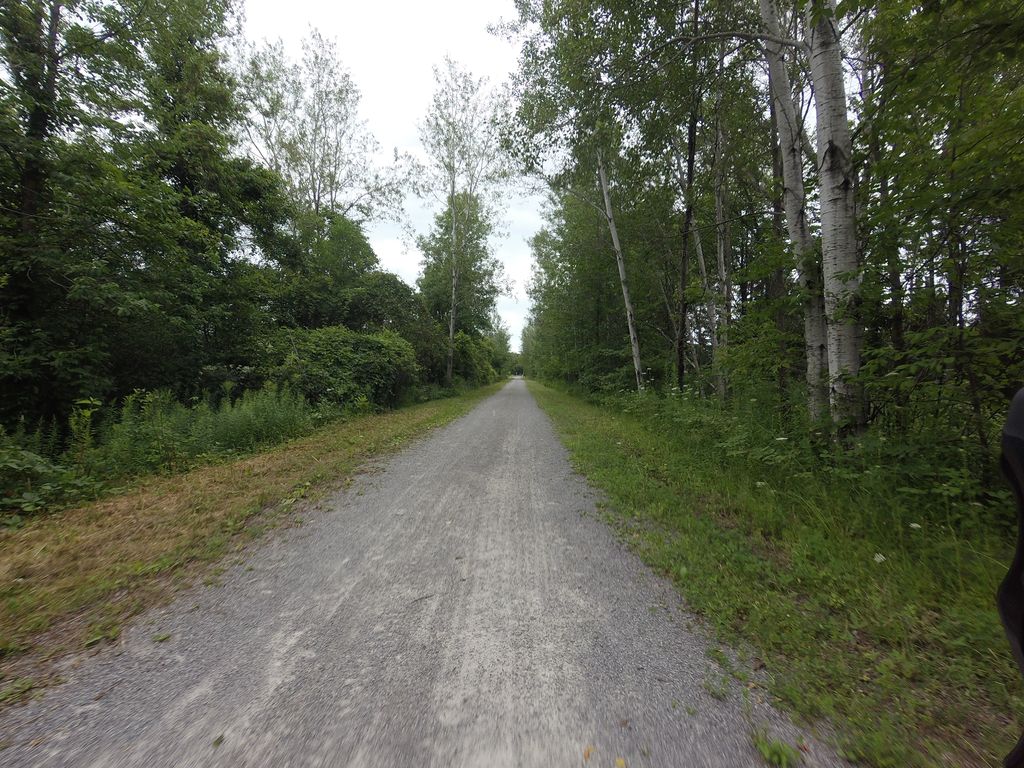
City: ottawa-gatineau